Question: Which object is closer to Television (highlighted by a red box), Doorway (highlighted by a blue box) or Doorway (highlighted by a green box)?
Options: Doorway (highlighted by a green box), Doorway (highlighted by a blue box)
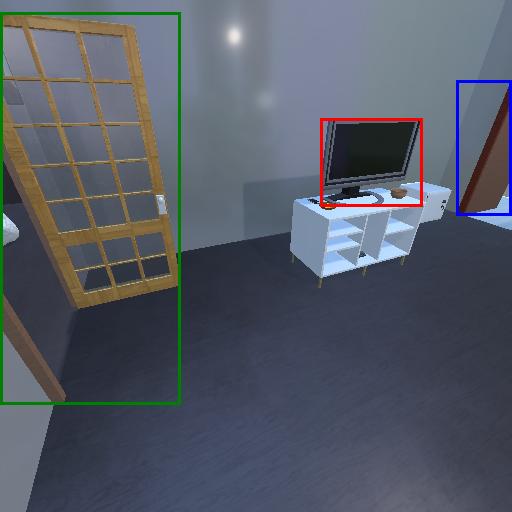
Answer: Doorway (highlighted by a green box)